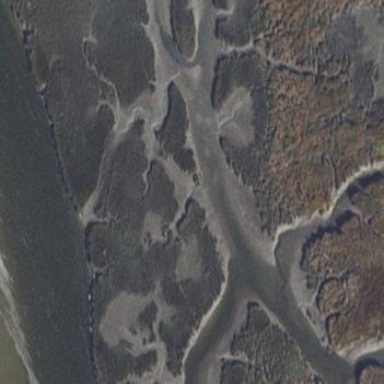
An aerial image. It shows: Lower saltmarsh wetland with tidal influence.